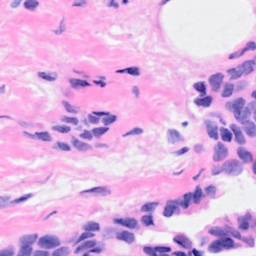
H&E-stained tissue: Breast